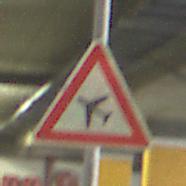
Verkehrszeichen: FlugbetriebRechts
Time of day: NotSpecified
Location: Indoor (Special)
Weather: NotSpecified
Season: NotSpecified
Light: Artificial